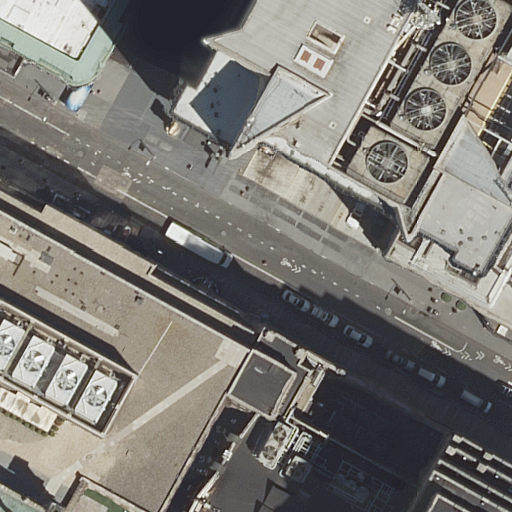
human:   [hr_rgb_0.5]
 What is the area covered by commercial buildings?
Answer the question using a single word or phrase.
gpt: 4337m2

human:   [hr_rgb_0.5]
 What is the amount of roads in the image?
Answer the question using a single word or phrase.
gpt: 2

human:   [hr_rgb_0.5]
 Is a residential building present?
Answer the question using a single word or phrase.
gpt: yes

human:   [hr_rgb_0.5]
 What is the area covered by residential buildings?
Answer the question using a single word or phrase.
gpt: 3810m2

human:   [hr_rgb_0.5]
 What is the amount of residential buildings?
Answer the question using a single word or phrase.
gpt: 1

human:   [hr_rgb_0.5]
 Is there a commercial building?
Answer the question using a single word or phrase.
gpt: yes

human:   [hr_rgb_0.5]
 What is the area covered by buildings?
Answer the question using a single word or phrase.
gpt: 8621m2

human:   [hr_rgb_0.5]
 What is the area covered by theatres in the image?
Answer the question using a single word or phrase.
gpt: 473m2

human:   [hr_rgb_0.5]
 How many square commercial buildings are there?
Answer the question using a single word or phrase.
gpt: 0

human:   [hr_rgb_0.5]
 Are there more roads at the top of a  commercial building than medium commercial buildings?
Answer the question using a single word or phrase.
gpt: yes

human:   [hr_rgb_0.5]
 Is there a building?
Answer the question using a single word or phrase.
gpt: yes

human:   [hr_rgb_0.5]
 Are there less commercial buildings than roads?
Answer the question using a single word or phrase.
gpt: no

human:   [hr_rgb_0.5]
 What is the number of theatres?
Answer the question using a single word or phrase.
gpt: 1

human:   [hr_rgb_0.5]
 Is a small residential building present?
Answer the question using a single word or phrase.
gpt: no

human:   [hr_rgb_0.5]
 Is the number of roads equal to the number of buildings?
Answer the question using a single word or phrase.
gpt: no

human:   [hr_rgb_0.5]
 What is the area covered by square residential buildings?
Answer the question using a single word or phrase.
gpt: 0m2

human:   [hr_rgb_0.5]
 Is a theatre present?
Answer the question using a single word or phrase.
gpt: yes

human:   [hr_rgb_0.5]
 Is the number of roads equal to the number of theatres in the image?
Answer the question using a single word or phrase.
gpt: no

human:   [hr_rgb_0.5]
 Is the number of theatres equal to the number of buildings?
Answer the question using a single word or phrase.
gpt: no

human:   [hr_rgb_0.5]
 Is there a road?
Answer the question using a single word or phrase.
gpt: yes

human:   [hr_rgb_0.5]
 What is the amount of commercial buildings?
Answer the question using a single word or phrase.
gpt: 2

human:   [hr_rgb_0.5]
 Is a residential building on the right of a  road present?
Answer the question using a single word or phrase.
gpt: yes

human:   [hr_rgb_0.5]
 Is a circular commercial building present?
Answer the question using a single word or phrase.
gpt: no

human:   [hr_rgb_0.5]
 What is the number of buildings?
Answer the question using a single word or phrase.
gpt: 4

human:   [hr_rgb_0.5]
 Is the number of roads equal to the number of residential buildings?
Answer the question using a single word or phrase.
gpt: no

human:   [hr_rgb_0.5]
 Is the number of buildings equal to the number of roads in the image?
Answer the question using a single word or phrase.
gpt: no

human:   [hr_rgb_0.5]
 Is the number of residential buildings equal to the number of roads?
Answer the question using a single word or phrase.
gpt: no

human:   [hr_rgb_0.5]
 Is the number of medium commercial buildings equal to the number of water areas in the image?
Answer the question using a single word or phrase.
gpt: yes

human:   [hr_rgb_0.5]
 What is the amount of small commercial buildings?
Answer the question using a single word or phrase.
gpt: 1

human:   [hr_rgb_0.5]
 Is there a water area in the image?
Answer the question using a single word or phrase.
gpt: no

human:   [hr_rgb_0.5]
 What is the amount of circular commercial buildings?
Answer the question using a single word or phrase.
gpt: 0

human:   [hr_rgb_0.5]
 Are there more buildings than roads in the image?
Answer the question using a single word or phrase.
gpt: yes

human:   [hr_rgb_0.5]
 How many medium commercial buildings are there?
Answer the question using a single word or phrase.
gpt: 0

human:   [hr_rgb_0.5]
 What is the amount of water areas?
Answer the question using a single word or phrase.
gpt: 0

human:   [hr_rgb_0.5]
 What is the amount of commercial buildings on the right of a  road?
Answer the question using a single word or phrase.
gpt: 1

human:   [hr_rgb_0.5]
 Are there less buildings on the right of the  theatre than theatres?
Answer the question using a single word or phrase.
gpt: no

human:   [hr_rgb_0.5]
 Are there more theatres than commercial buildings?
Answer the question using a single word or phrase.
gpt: no

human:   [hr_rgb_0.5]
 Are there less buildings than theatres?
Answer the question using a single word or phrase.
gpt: no

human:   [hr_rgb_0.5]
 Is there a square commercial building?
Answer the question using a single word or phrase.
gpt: no

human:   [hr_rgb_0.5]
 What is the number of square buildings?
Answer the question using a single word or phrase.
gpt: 0

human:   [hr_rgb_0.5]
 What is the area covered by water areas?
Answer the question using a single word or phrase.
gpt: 0m2

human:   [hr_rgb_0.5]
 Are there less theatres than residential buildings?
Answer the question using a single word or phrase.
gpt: no

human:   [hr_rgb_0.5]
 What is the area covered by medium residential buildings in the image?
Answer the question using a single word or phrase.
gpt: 0m2

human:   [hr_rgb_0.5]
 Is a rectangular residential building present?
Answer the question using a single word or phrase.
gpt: no

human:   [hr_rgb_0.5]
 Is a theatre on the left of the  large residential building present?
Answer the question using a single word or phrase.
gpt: yes

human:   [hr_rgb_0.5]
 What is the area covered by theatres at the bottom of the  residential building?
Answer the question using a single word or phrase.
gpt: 0m2

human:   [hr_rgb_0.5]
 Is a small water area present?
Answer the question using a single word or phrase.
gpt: no

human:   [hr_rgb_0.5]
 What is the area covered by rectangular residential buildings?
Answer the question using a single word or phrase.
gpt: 0m2

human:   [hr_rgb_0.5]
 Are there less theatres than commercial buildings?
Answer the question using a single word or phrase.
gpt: yes

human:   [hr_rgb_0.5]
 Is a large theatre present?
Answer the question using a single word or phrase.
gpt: no

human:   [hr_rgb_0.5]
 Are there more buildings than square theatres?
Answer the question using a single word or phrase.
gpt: yes

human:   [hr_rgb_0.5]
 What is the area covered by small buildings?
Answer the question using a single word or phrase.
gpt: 84m2

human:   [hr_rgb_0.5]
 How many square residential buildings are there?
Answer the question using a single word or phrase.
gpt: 0

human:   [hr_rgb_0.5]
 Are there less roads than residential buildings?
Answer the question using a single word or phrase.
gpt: no

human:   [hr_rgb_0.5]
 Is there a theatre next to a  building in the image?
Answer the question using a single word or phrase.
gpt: yes

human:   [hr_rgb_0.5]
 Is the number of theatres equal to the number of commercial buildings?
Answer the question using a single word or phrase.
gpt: no

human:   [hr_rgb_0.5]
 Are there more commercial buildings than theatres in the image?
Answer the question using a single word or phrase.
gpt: yes

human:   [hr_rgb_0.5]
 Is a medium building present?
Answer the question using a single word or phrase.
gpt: yes

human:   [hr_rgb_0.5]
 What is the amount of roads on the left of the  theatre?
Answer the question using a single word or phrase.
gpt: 0

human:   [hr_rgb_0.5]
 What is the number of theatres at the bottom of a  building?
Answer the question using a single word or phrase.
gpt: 0

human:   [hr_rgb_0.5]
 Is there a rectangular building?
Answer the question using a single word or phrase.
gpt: yes

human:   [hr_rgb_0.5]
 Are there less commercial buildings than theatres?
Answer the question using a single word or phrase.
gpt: no

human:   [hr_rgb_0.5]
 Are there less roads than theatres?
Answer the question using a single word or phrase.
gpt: no

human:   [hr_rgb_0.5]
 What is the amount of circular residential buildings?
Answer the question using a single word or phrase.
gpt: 0